Question: I'm struggling with creating a database model for my Flask application.
Let's consider I have few product types and due to nature of my application I want to have separate tables for each product, while keeping generic properties in a common table:

Example:
- table'''
id type name price
1 'motorcycle' 'Harley' 10000.00
2 'book' 'Bible' 9.99
'''
- table'''
id manufacturer model max_speed
1 'Harley-Davidson' 'Night Rod Special' 150
'''
- table'''
id author pages
2 'Some random dude' 666
'''
Things to consider:
- - - -
How can I declare such a relationship?
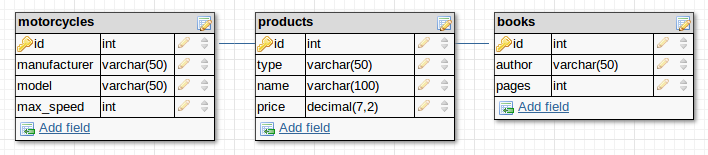
Answer: You are looking for <URL>. The base class and each subclass each create their own table, each subclass has a foreign key primary key pointing to the base table. SQLAlchemy will automatically handle the joining whether you query the base or sub class.
Here is a working example for some products:
'''
from decimal import Decimal
from sqlalchemy import create_engine, Column, Integer, String, ForeignKey, Numeric
from sqlalchemy.ext.declarative import declarative_base
from sqlalchemy.orm import sessionmaker
engine = create_engine('sqlite:///:memory:', echo=True)
session = sessionmaker(bind=engine)()
Base = declarative_base(bind=engine)
class Product(Base):
__tablename__ = 'product'
id = Column(Integer, primary_key=True)
type = Column(String, nullable=False)
name = Column(String, nullable=False, default='')
price = Column(Numeric(7, 2), nullable=False, default=Decimal(0.0))
__mapper_args__ = {
'polymorphic_on': type, # subclasses will each have a unique type
}
class Motorcycle(Product):
__tablename__ = 'motorcycle'
# id is still primary key, but also foreign key to base class
id = Column(Integer, ForeignKey(Product.id), primary_key=True)
manufacturer = Column(String, nullable=False, default='')
model = Column(String, nullable=False, default='')
max_speed = Column(Integer, nullable=False, default=0)
__mapper_args__ = {
'polymorphic_identity': 'motorcycle', # unique type for subclass
}
class Book(Product):
__tablename__ = 'book'
id = Column(Integer, ForeignKey(Product.id), primary_key=True)
author = Column(String, nullable=False, default='')
pages = Column(Integer, nullable=False, default=0)
__mapper_args__ = {
'polymorphic_identity': 'book',
}
Base.metadata.create_all()
# insert some products
session.add(Book())
session.add(Motorcycle())
session.commit()
print(session.query(Product).count()) # 2 products
print(session.query(Book).count()) # 1 book
'''